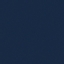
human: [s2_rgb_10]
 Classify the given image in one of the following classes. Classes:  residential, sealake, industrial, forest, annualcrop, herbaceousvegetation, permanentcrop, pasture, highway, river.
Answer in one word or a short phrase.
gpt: SeaLake